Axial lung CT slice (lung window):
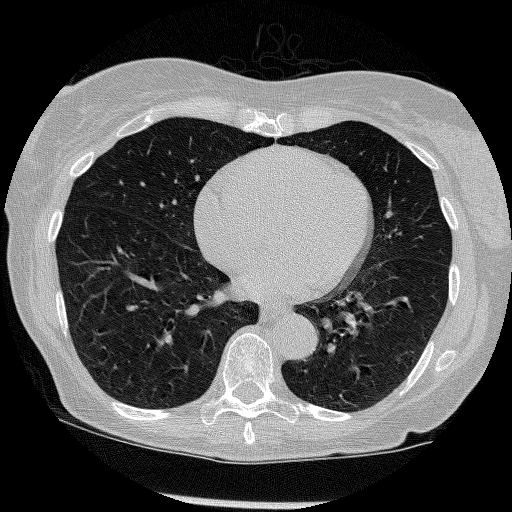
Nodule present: no